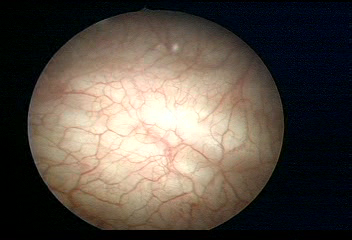
Modality: WLC
Class: Normal mucosa
Bladder cancer association: No